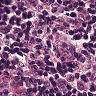
Metastatic tissue present: no